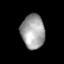
Tissue: skin
Cell type: Epithelial cells
Senescence score: 0.6749
Nuclear area (px): 790
Mean DAPI intensity: 160.856